Field crop: maize
Growth stage: 2
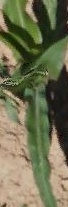
Species: maize